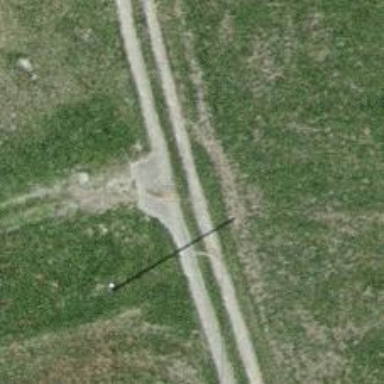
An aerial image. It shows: Track road with grade4 tracktype.